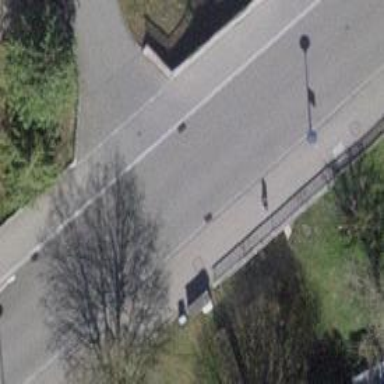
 featuring bridge. Both sides of the road have sidewalks."